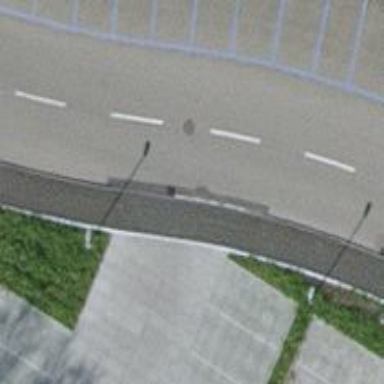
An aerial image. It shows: Asphalt sidewalk.